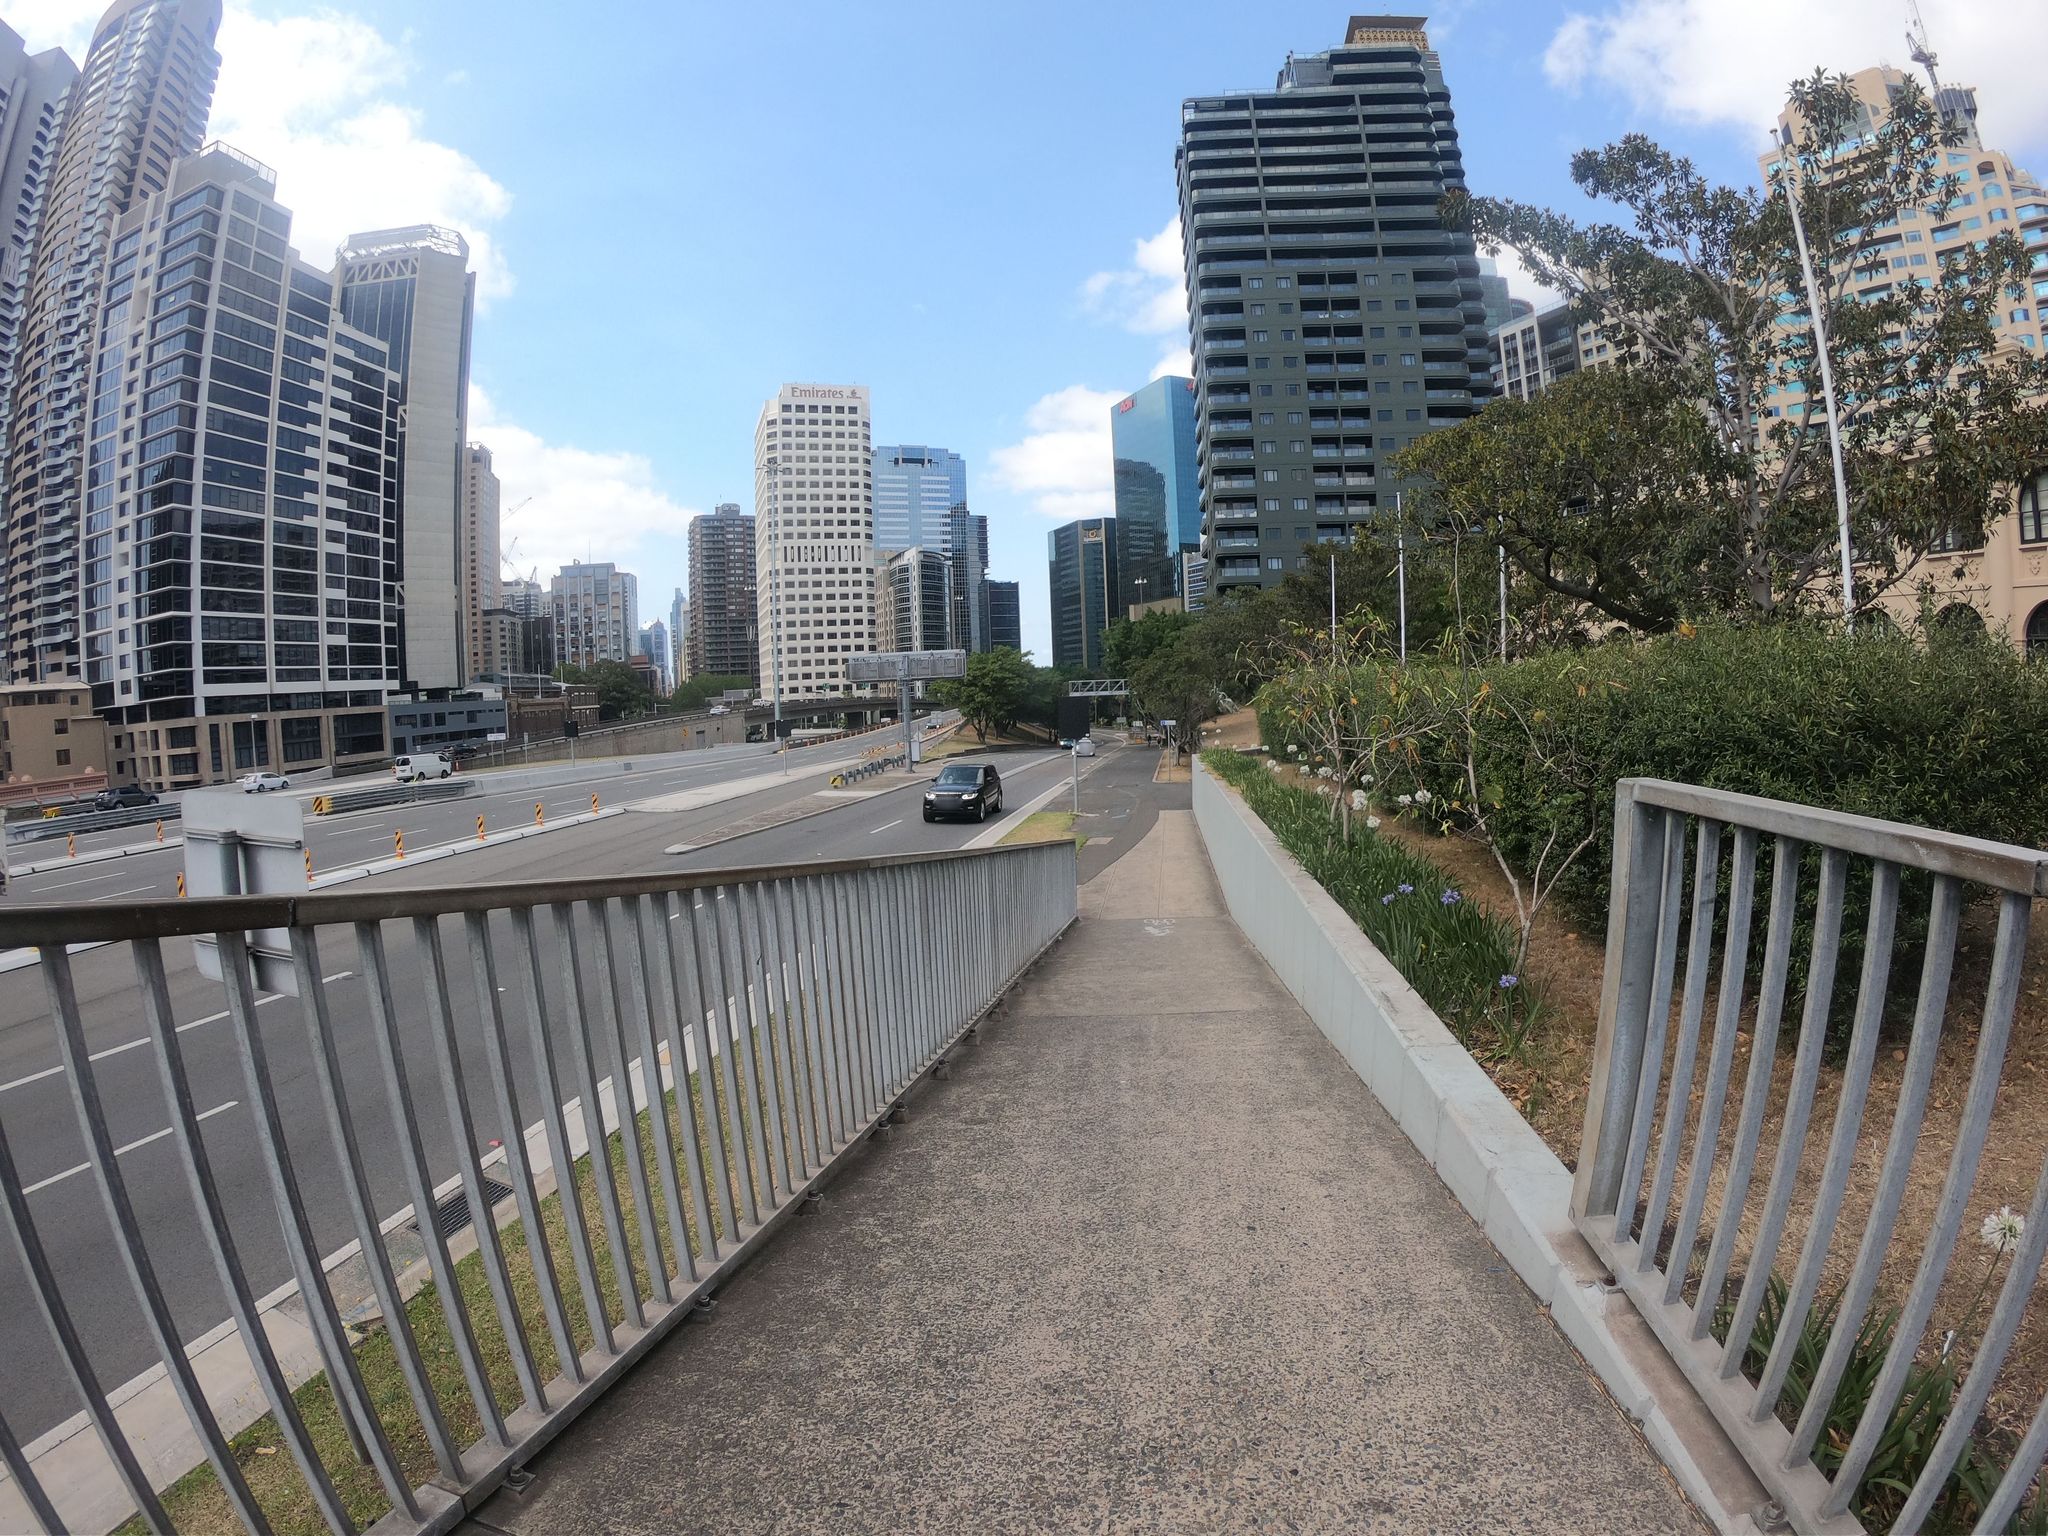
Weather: clear
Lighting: day
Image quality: good
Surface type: cycling surface
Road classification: cycleway, unclassified
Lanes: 2
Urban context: urban centre
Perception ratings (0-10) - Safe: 6.27, Lively: 6.06, Beautiful: 8.02, Boring: 4.04, Depressing: 3.97, Wealthy: 5.39